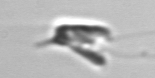
Label: Chrysochromulina_lanceolata